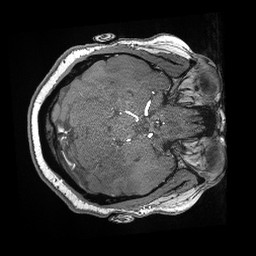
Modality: angio
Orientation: axial
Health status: ill
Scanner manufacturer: siemens
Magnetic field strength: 3 T
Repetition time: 0.02 s
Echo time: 0.0033 s